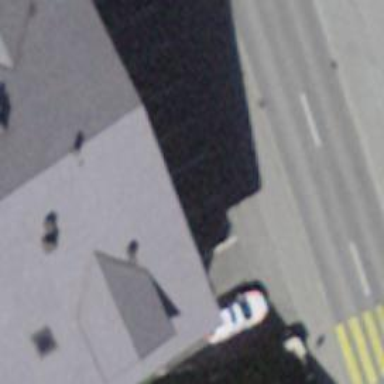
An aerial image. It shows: Police building.